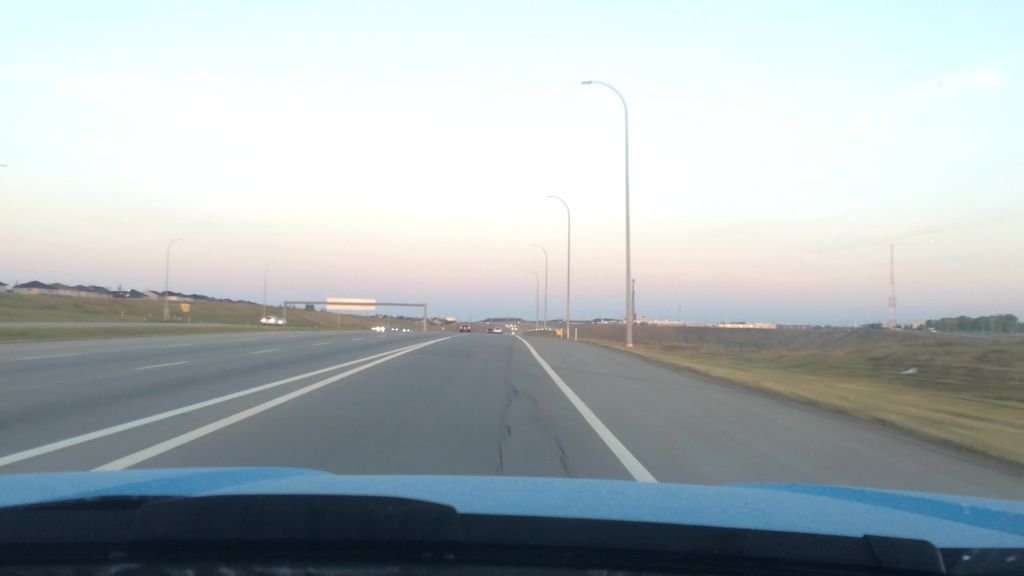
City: calgary